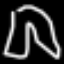
Label: pants